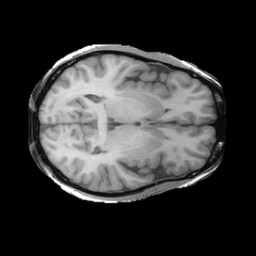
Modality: T1w
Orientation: axial
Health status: ill
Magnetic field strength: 3 T